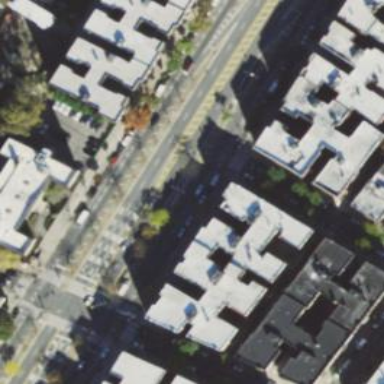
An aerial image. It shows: Sidewalk.